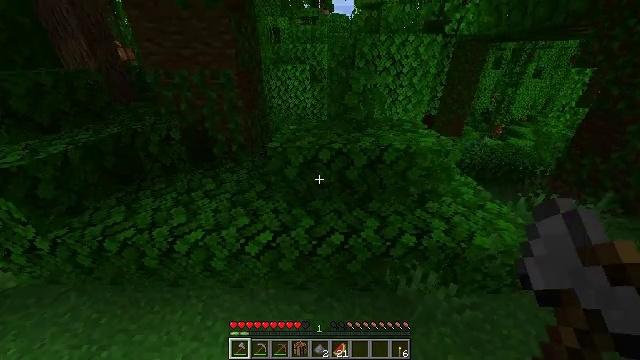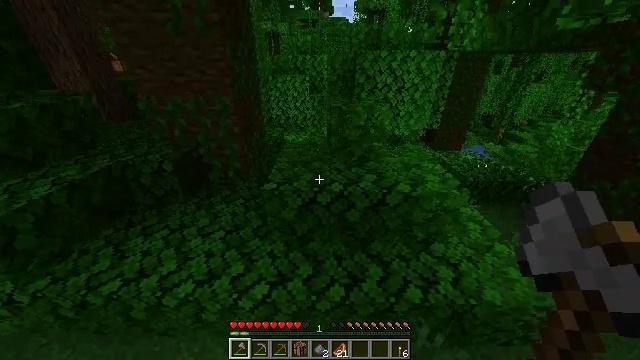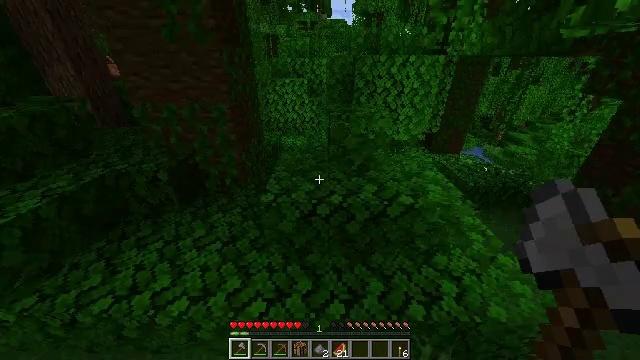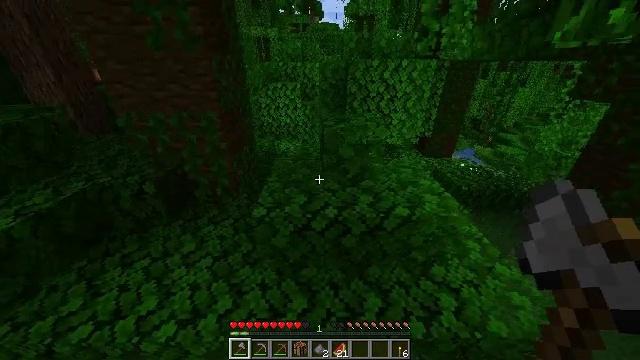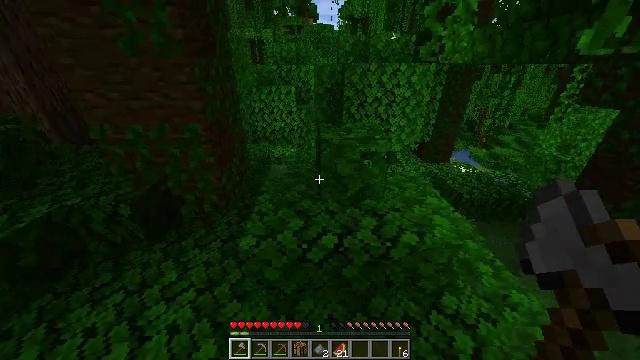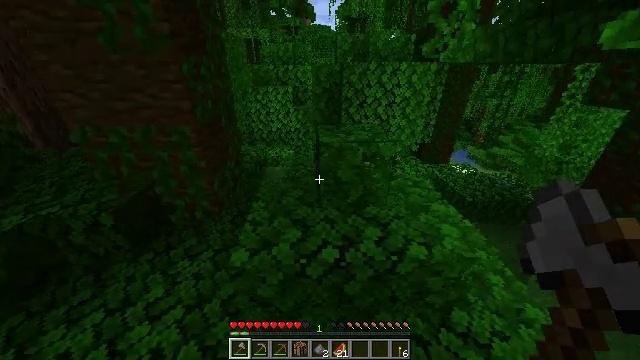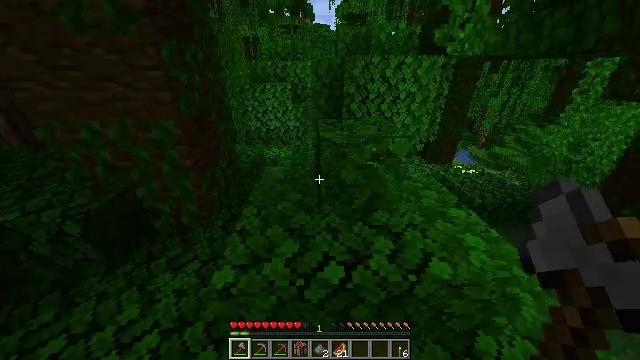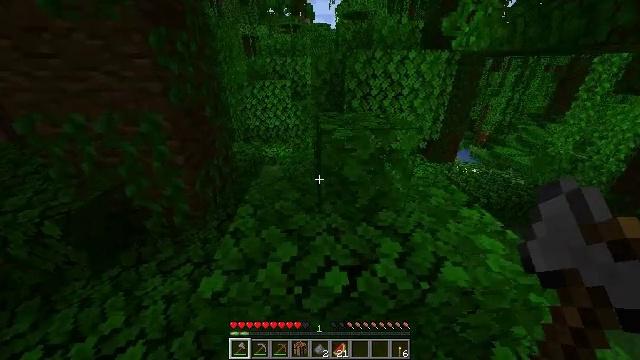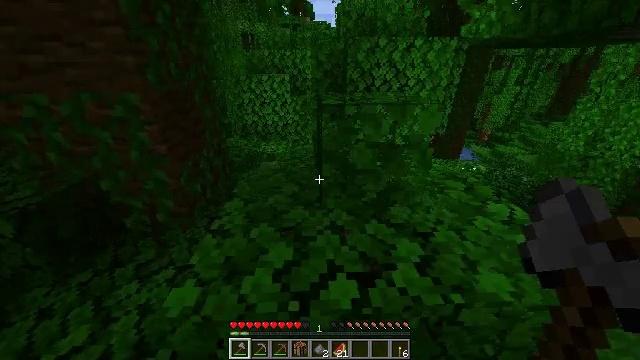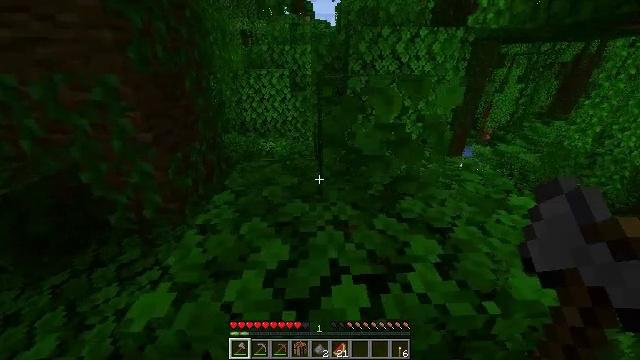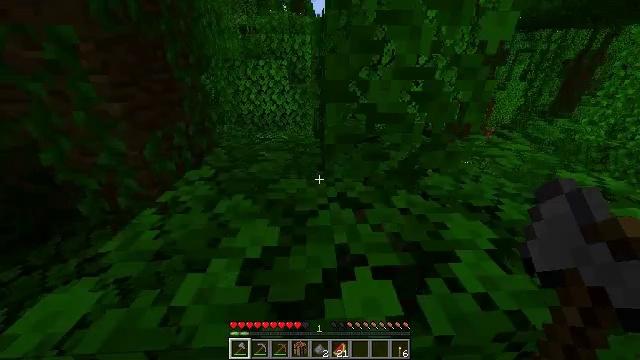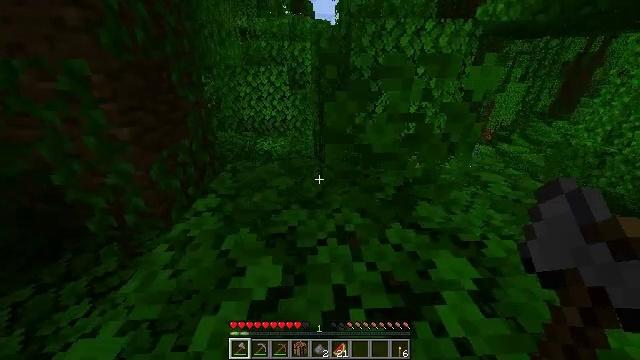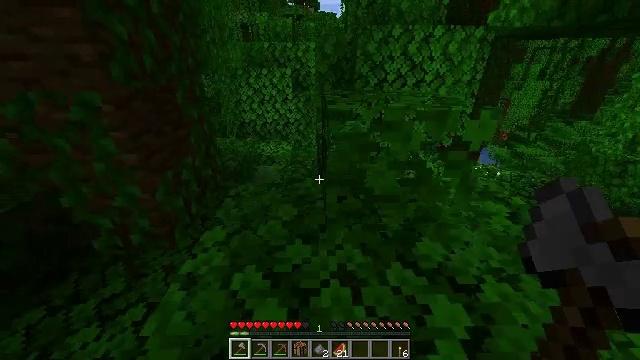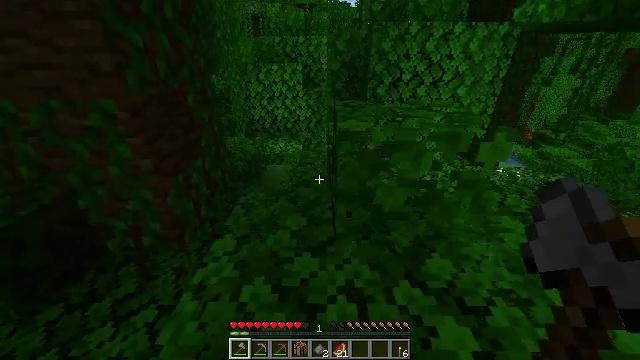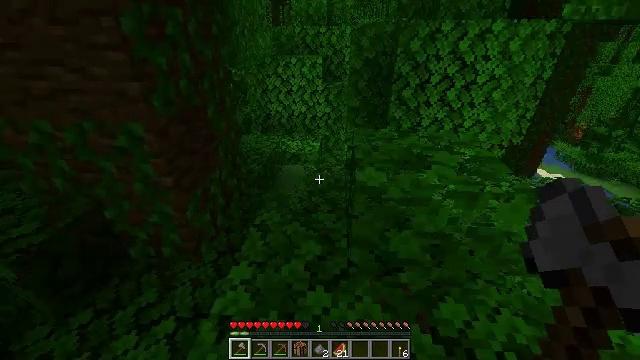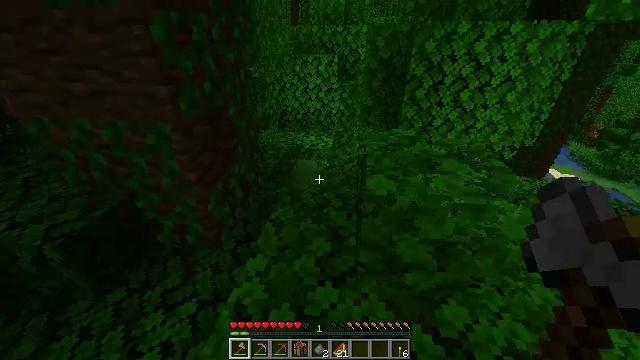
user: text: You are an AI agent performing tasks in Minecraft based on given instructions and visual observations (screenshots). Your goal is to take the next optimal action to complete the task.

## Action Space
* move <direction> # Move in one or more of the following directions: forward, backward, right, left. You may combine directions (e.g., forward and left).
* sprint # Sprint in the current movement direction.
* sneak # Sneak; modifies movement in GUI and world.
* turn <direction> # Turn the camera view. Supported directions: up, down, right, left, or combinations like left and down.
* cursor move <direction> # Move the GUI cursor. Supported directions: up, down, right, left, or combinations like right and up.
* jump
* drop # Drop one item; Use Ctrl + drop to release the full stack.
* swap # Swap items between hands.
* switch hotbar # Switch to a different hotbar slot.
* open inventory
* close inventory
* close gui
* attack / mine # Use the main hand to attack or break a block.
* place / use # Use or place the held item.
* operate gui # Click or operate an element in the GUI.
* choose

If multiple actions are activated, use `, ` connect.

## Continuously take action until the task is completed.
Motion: motion action
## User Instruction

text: Gather grass on the ground.
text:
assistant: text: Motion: move forward, sprint, jump
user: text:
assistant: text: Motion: move forward, sprint, jump
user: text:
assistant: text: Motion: move forward, sprint, turn right, jump
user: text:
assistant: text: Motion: move forward, sprint, turn right, jump
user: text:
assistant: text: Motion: move forward, sprint, jump
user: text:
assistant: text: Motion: move forward, sprint, jump
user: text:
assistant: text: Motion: move forward, sprint, jump
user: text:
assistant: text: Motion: move forward, sprint, jump
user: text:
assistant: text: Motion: move forward, sprint, jump
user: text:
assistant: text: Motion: move forward, sprint, jump
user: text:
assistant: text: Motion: move forward, sprint, jump
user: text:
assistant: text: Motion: move forward, sprint, turn left, jump
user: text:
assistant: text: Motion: move forward, sprint, turn left, jump
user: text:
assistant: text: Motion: move forward, sprint, turn left and down, jump
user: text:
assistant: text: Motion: move forward, sprint, turn left and down, jump
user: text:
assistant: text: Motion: move forward, sprint, turn left and down, jump
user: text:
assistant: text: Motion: move forward, sprint, turn left and down, jump
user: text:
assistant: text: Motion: move forward, sprint, turn left, jump
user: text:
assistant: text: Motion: move forward, sprint, jump
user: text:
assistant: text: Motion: move forward, sprint, jump
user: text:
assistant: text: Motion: move forward, sprint, jump
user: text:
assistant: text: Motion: move forward, sprint, jump
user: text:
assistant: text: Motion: move forward, sprint, jump
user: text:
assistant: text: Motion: move forward, sprint, jump
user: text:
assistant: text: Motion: move forward, sprint, jump
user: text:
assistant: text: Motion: move forward, sprint, jump
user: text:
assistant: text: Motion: move forward, sprint, jump
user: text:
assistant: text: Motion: move forward, sprint, jump
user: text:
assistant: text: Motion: move forward, sprint, jump
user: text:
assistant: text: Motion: move forward, sprint, jump